Question: What is the value of the measurement in the image?
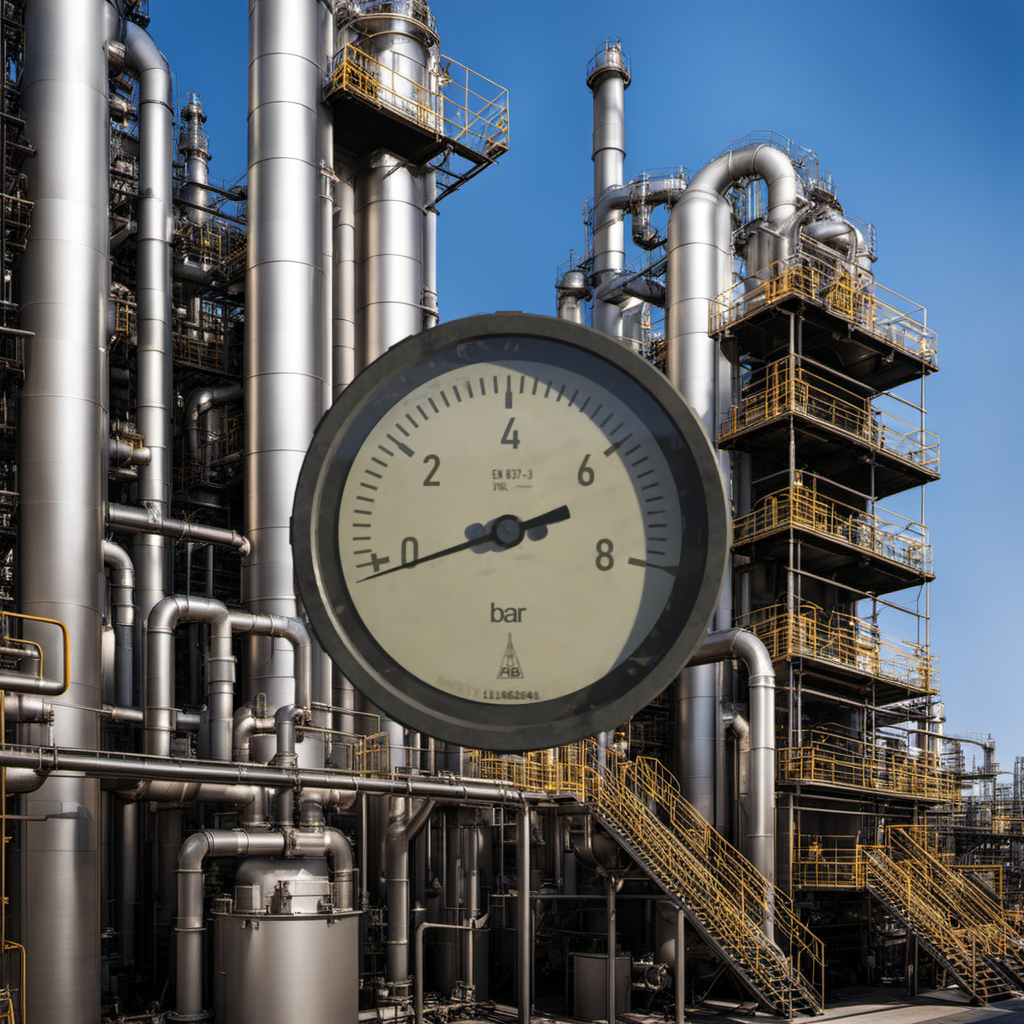
Answer: The result is -0.12
Question: What is the range of this measurement?
Answer: The range is from 0 to 8
Question: What is the minimum and maximum value of this measurement?
Answer: The minimum value is 0 and the maximum value is 8